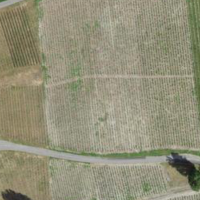
EUNIS habitat code: 40
Species observed at this site:
Hirundo rustica